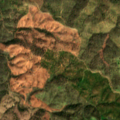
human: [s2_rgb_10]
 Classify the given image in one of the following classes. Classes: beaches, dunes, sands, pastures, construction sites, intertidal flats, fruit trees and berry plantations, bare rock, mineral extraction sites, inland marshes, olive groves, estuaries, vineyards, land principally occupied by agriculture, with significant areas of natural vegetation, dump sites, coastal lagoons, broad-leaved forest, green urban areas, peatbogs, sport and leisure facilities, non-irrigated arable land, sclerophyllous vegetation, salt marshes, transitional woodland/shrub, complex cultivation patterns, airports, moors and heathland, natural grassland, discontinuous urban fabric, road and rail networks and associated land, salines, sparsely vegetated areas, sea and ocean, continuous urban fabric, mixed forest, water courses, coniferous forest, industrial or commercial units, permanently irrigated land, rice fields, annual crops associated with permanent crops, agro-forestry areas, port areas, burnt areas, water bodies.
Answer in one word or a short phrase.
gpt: agro-forestry areas, broad-leaved forest, transitional woodland/shrub